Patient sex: F
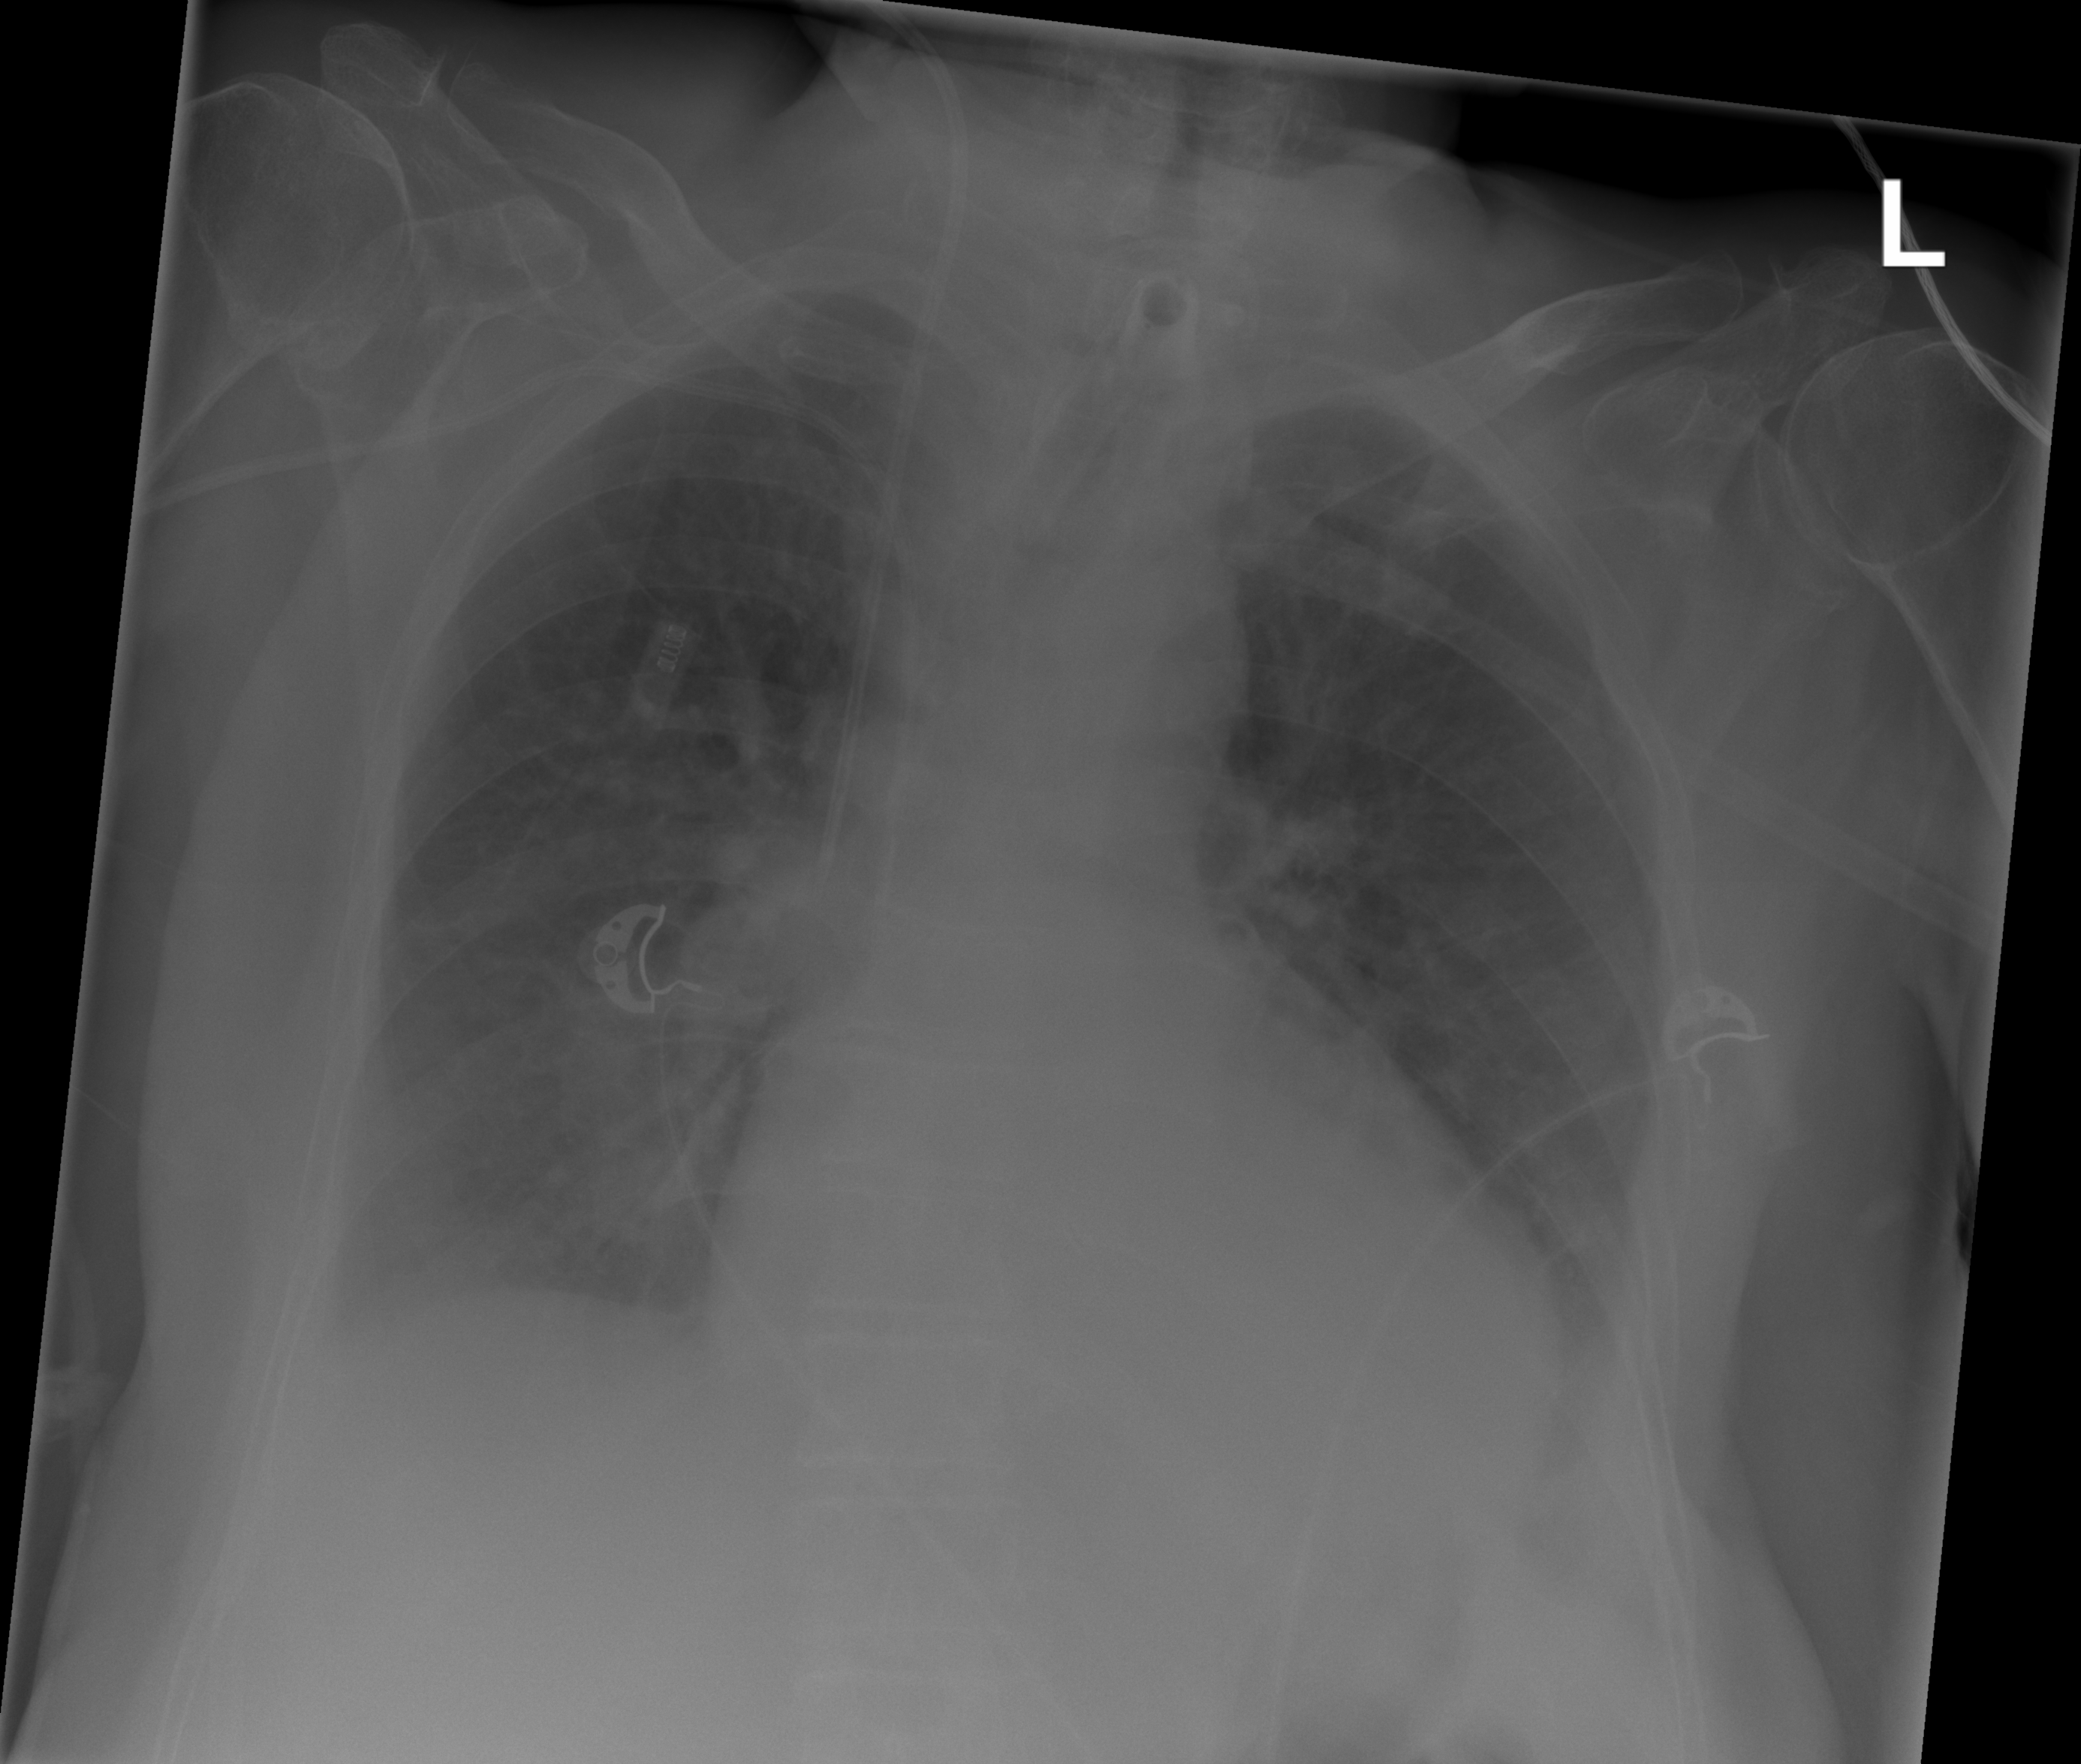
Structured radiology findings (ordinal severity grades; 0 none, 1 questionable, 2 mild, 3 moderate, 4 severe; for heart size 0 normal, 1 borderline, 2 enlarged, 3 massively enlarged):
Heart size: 2
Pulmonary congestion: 2
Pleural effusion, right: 2
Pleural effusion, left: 2
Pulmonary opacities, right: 0
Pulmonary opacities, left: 0
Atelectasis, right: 3
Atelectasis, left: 2